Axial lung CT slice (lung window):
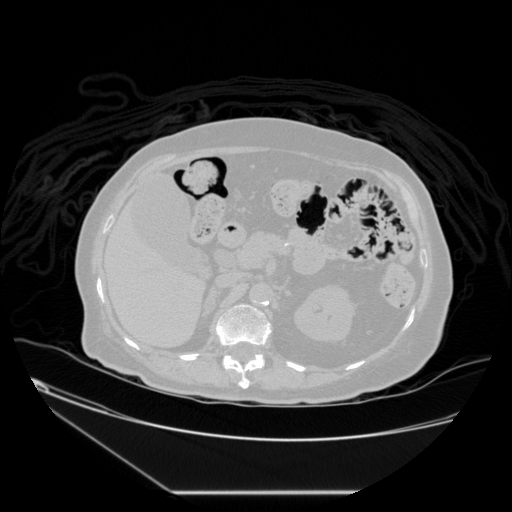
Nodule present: no